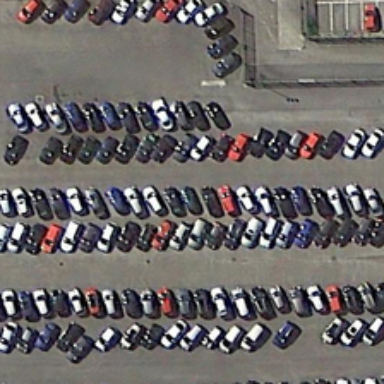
Many cars in different colors are parked in a parking lot .